Interaction volume radius: 10 \u00c5
Interaction volume height: 15 \u00c5
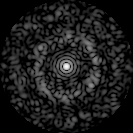
Disorder parameter: 0.7678